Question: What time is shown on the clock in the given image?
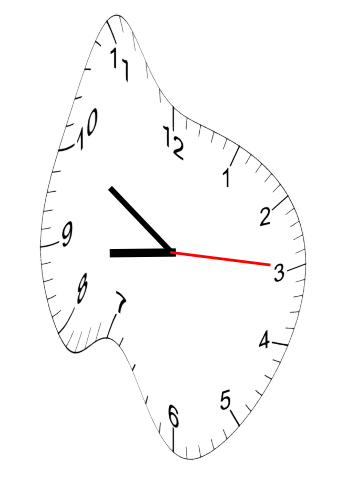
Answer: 08:50:15